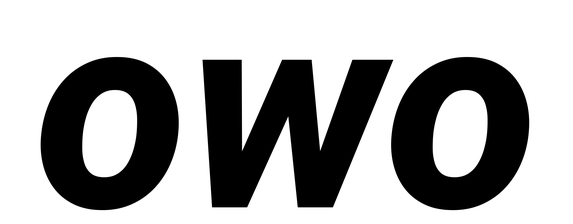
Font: Roboto-Italic_ExtraBold_Italic